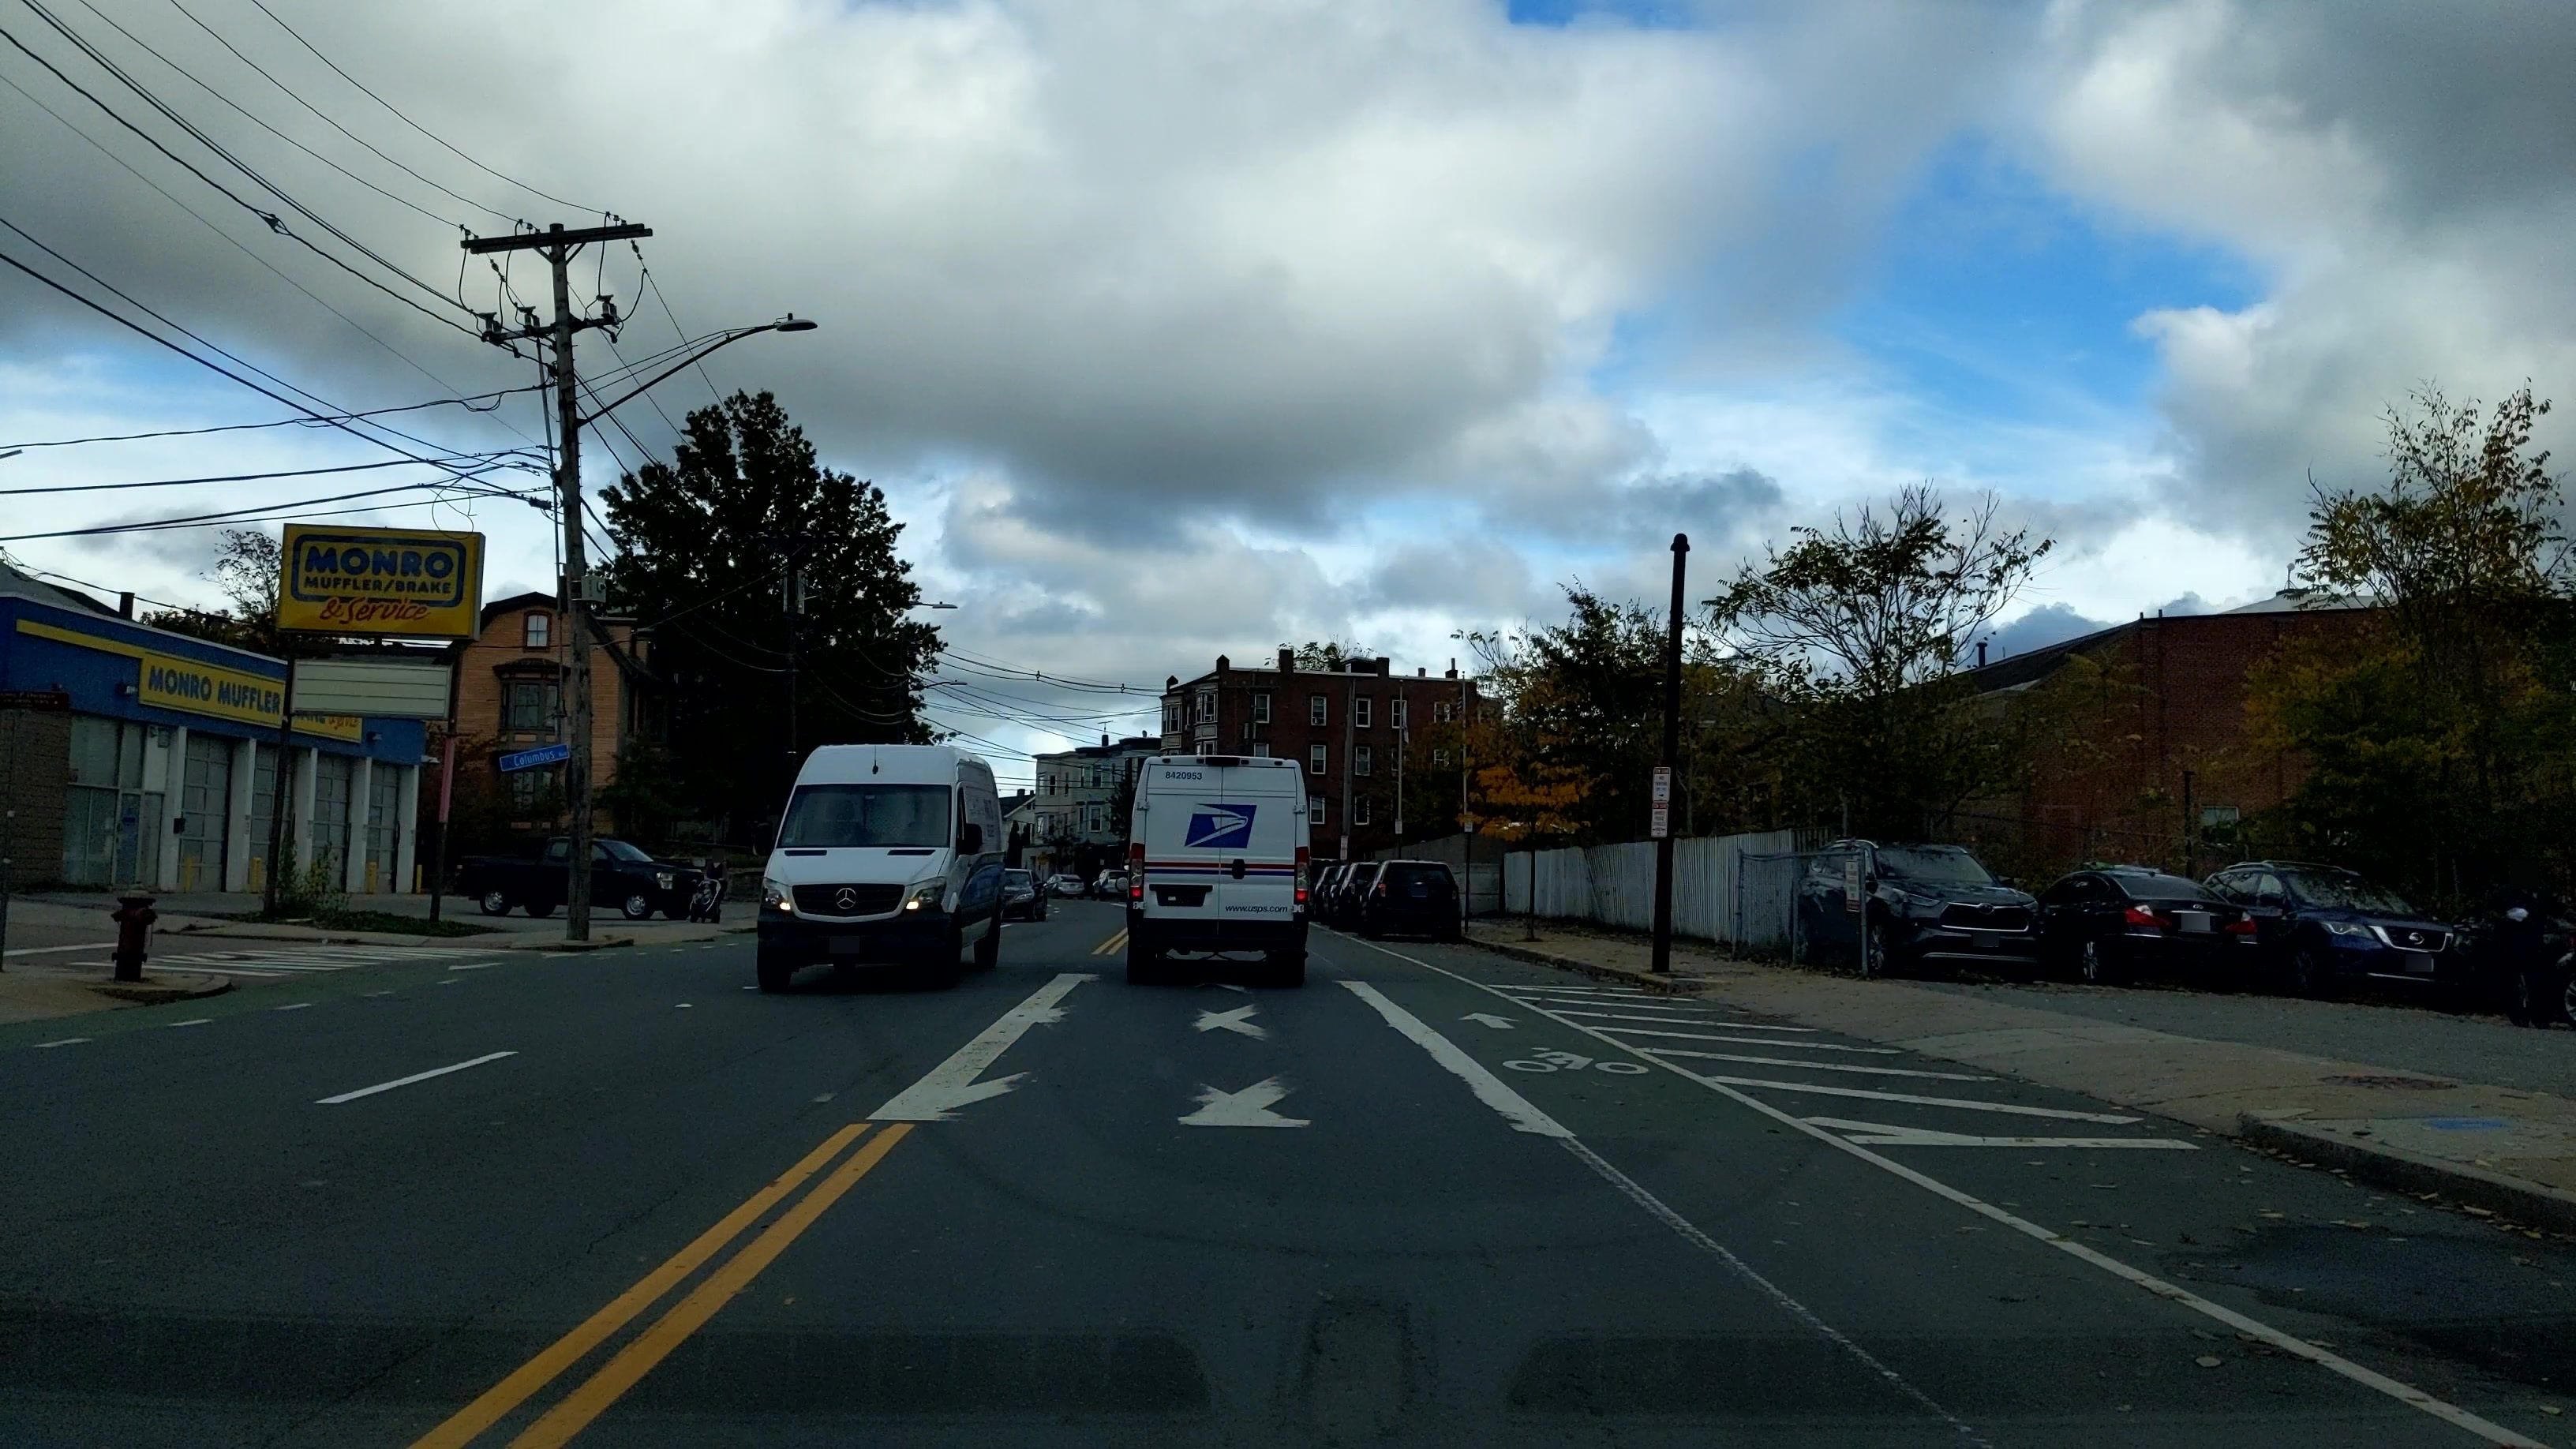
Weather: cloudy
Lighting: day
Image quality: good
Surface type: driving surface
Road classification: secondary
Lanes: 2
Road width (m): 18.3
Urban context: urban centre
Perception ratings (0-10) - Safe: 2.96, Lively: 5.52, Beautiful: 7.61, Boring: 2.33, Depressing: 3.52, Wealthy: 3.19